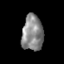
Tissue: skin
Cell type: Epithelial cells
Senescence score: 0.2529
Nuclear area (px): 736
Mean DAPI intensity: 137.109